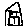
Label: house